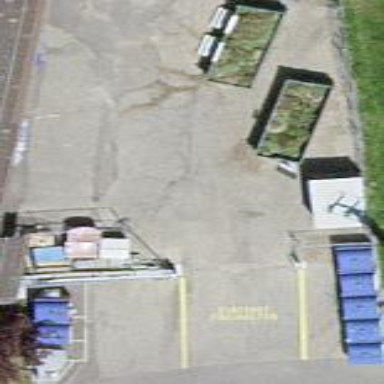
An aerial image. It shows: Recycling center building that accepts green waste and scrap metal.